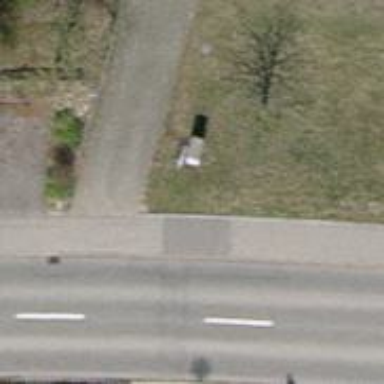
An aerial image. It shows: Cable distribution cabinet for power.